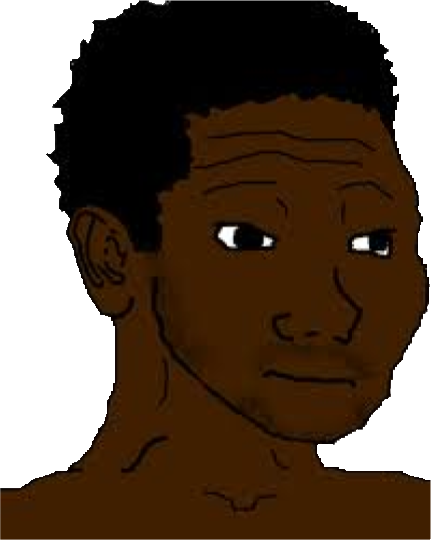
Label: 5_Blackjak